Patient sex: M
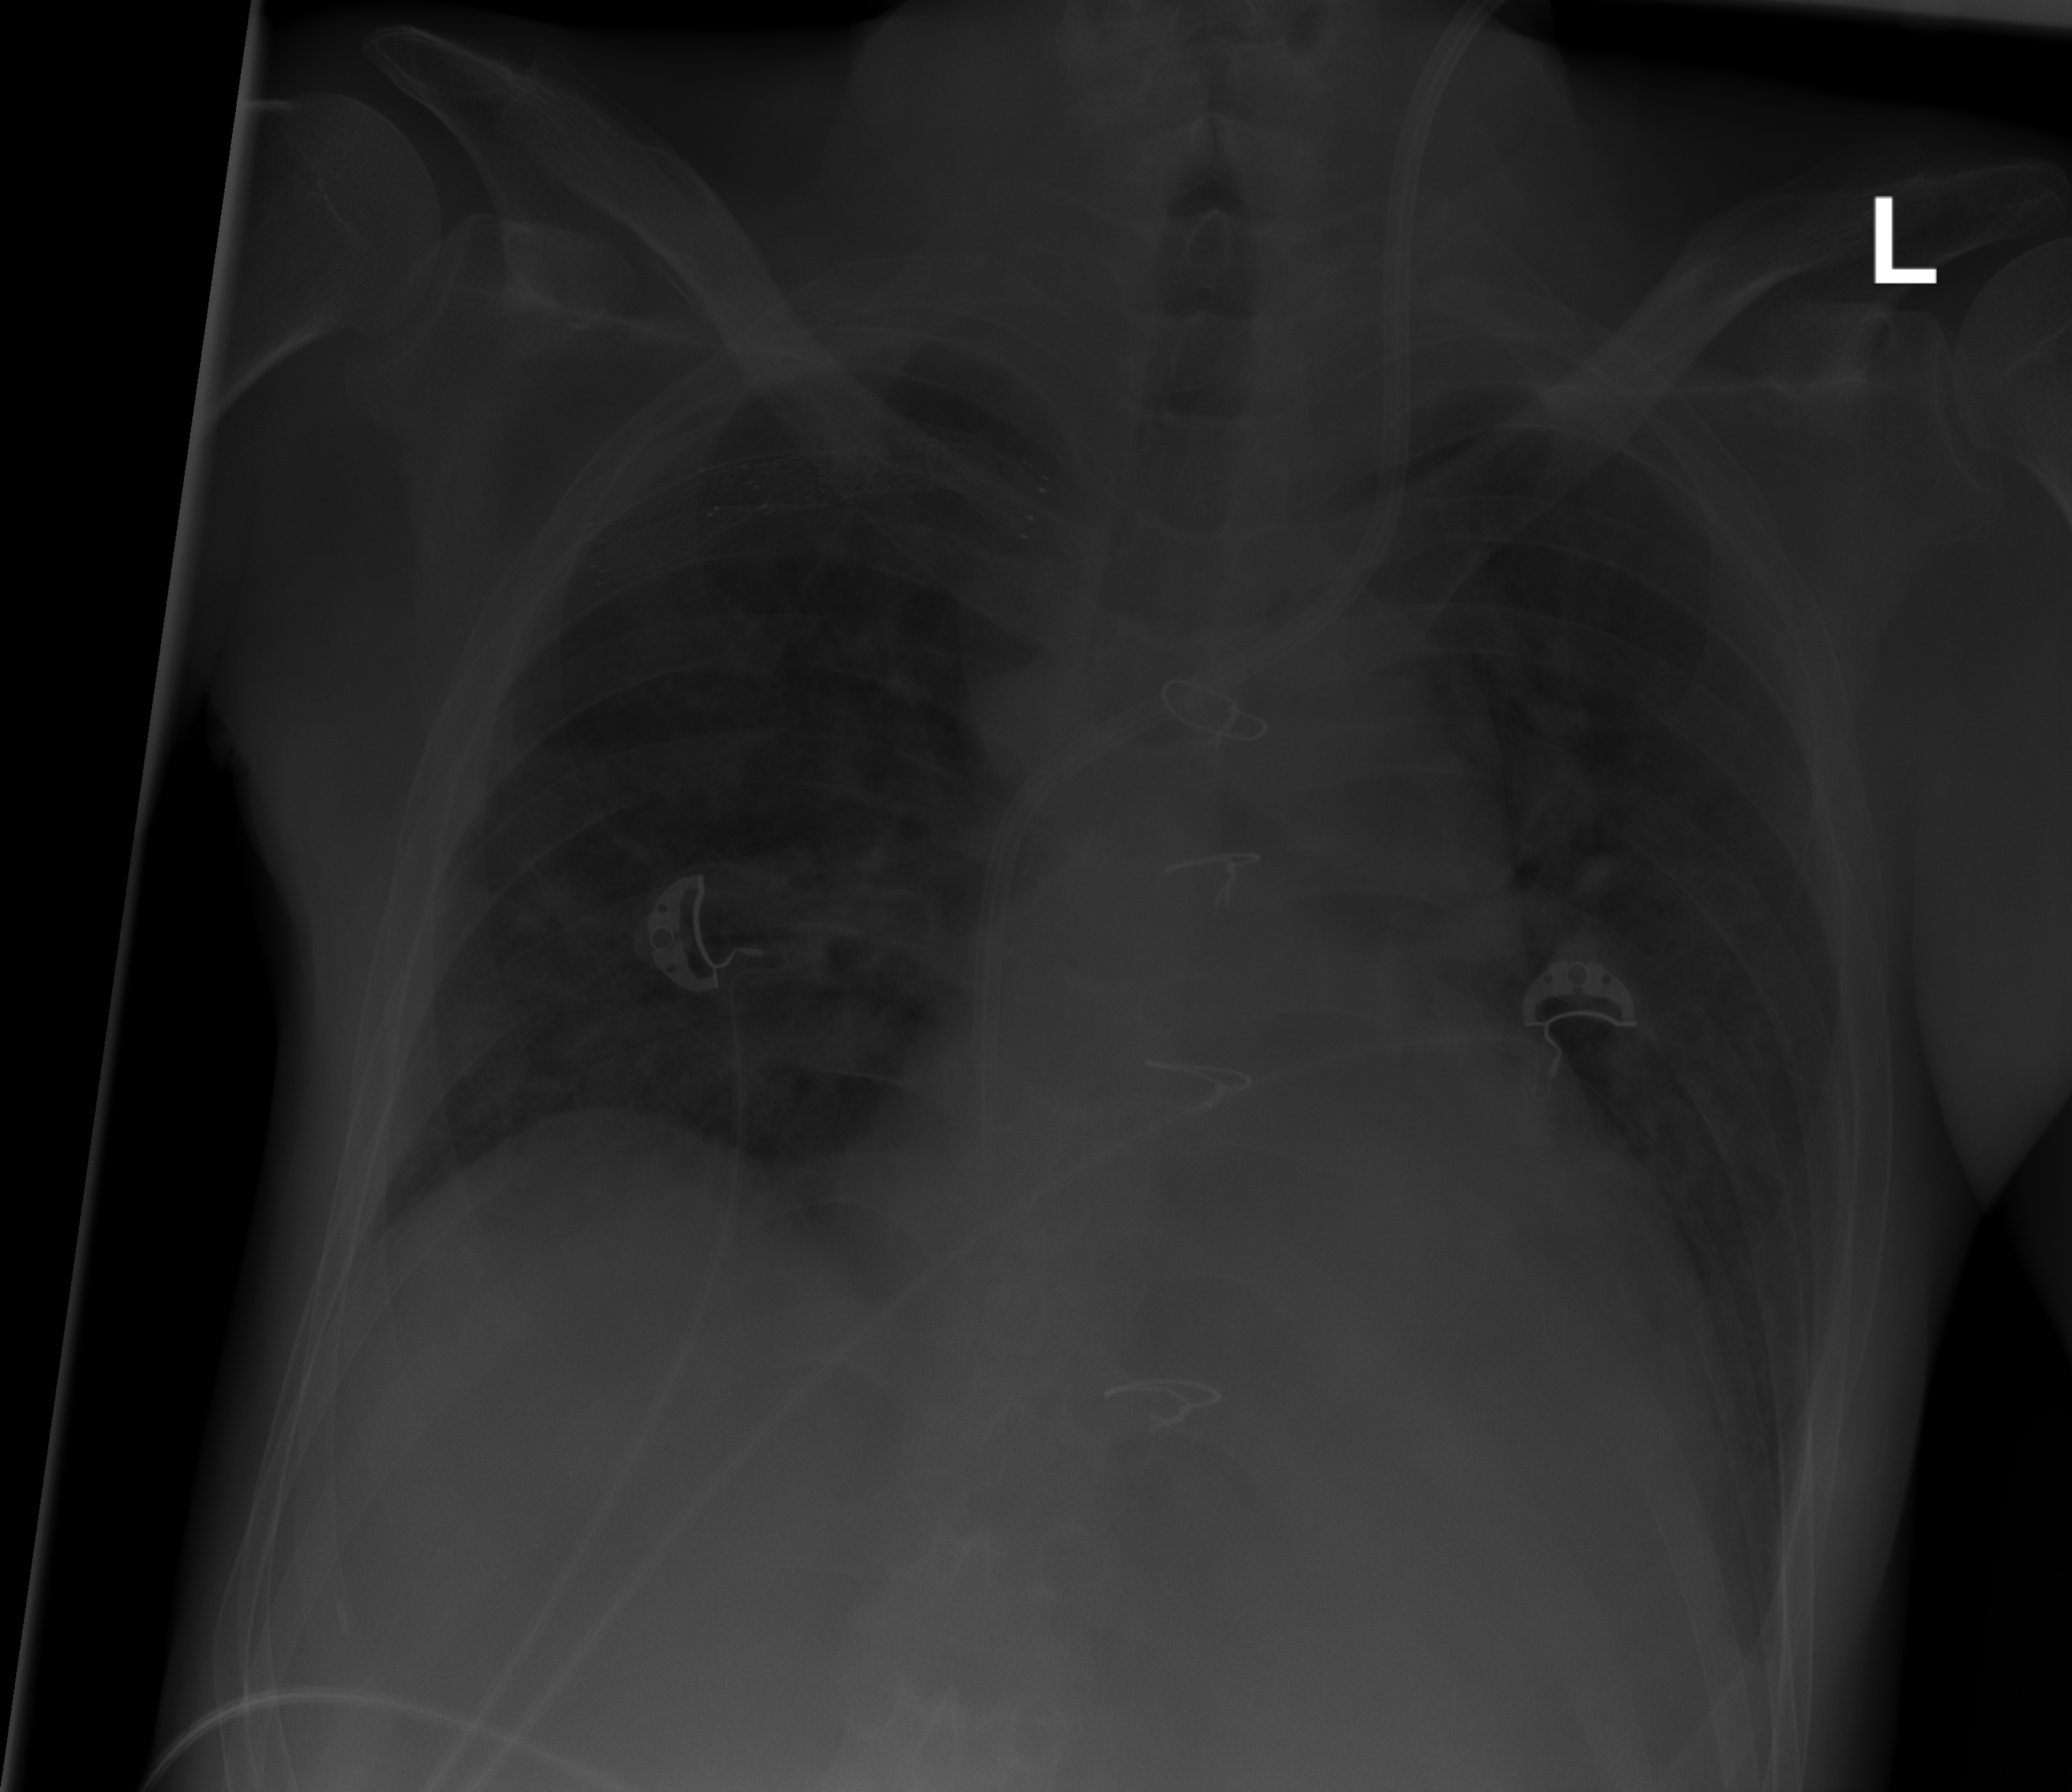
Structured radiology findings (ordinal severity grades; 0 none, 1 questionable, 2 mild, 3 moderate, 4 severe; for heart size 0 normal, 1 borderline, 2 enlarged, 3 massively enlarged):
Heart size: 0
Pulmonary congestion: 2
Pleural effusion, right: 0
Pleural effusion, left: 0
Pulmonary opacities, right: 0
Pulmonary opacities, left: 0
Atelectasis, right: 0
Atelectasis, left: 0